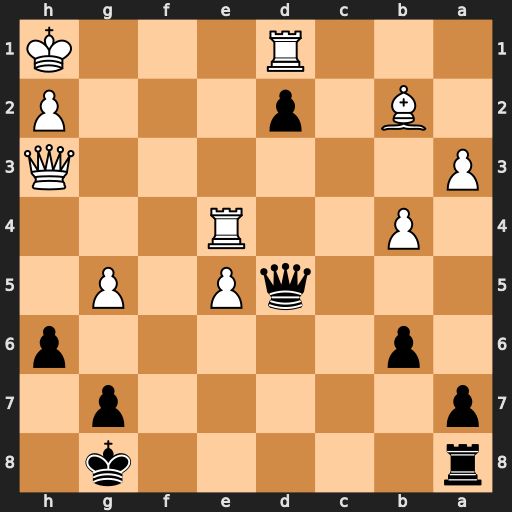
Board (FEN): r5k1/p5p1/1p5p/3qP1P1/1P2R3/P6Q/1B1p3P/3R3K
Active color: b
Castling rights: -
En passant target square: -
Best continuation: Qxe4+ Qg2 Qe1+